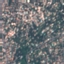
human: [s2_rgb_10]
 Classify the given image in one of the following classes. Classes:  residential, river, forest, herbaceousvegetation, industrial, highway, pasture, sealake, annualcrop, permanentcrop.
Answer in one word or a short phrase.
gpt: Residential